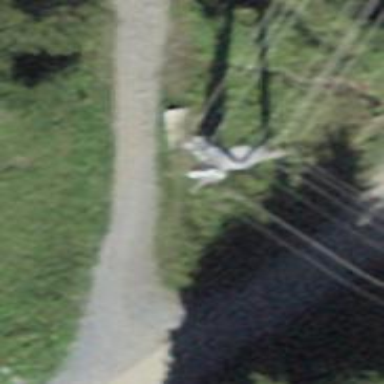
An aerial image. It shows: Path.